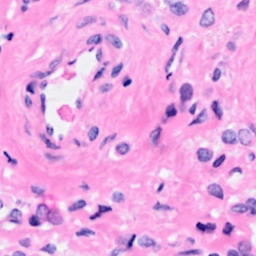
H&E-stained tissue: Breast